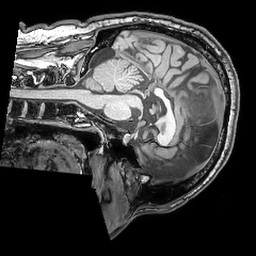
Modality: T1w
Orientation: sagittal
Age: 32
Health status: ill
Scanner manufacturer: philips
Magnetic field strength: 3 T
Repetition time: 0.007 s
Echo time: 0.0035 s